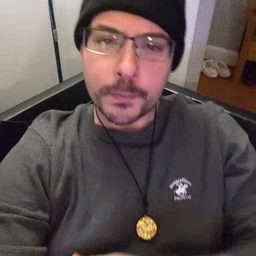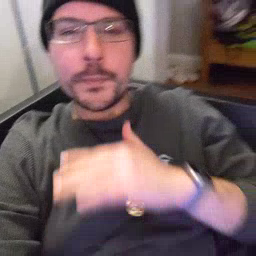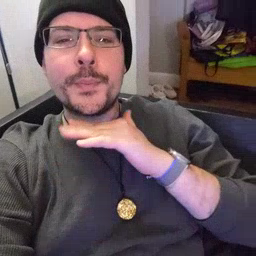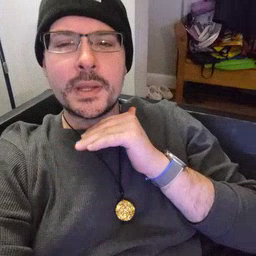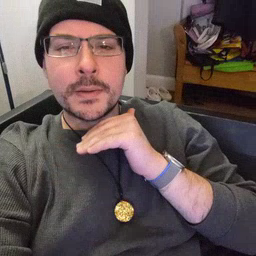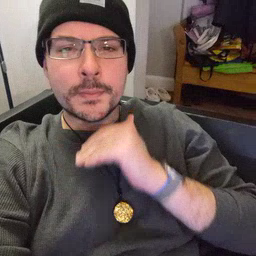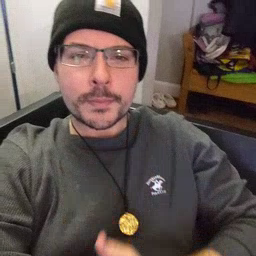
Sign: pig